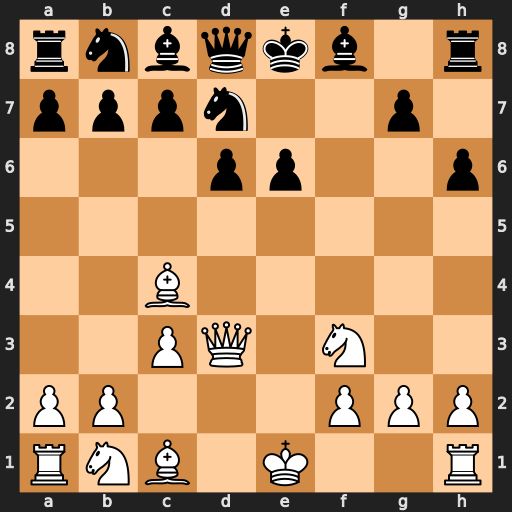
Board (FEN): rnbqkb1r/pppn2p1/3pp2p/8/2B5/2PQ1N2/PP3PPP/RNB1K2R
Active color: w
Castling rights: KQkq
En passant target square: -
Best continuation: Qg6+ Ke7 Qxe6#